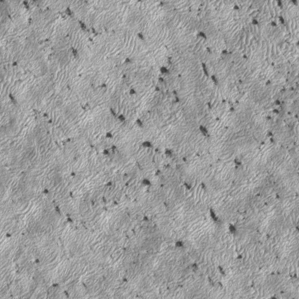
Label: frost